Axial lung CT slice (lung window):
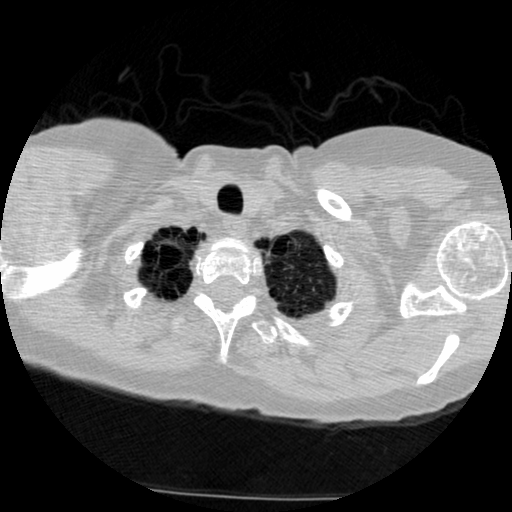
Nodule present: no